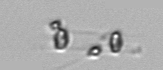
Label: Skeletonema